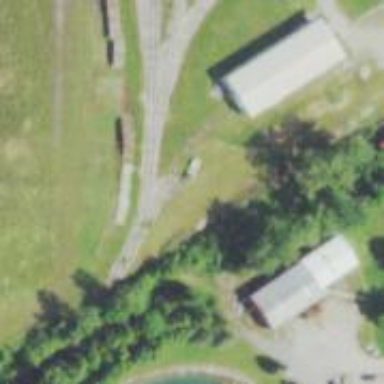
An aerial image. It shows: Preserved railway yard.